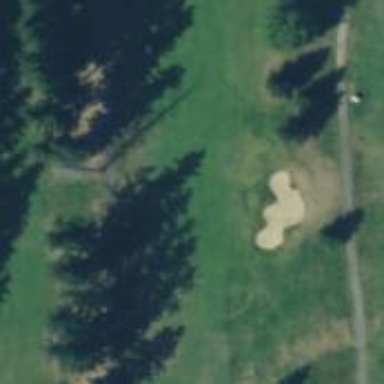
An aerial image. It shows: View of golf hole.